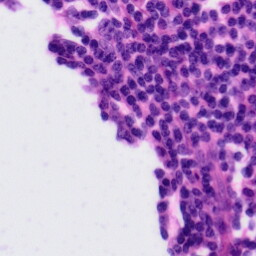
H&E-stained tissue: Tonsil